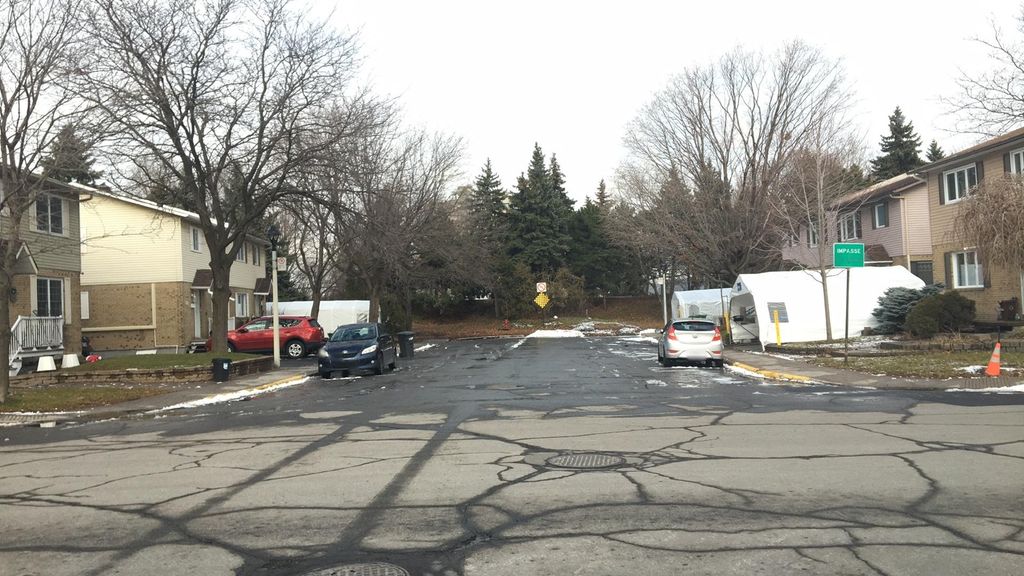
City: montreal